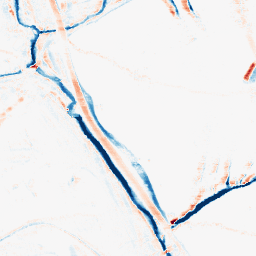
Category: morphological
Decomposition family: morphological_rect
Decomposition parameters: operation: average
width: 10
height: 5
Upsampling method: regularized
Upsampling parameters: scale: 2
lambda_reg: 0.01
Upsampling scale: 2